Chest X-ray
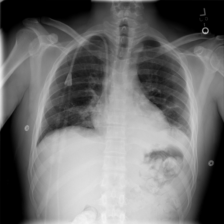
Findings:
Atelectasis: positive
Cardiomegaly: negative
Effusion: negative
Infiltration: positive
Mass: negative
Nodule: negative
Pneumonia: negative
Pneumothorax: negative
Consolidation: negative
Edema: negative
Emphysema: negative
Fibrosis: negative
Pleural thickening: negative
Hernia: negative